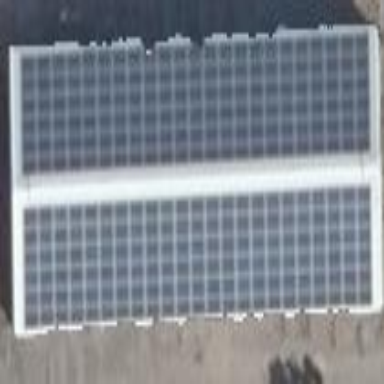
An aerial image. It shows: Solar-powered generator at farm auxiliary building. The generator is small installation using solar photovoltaic panels.